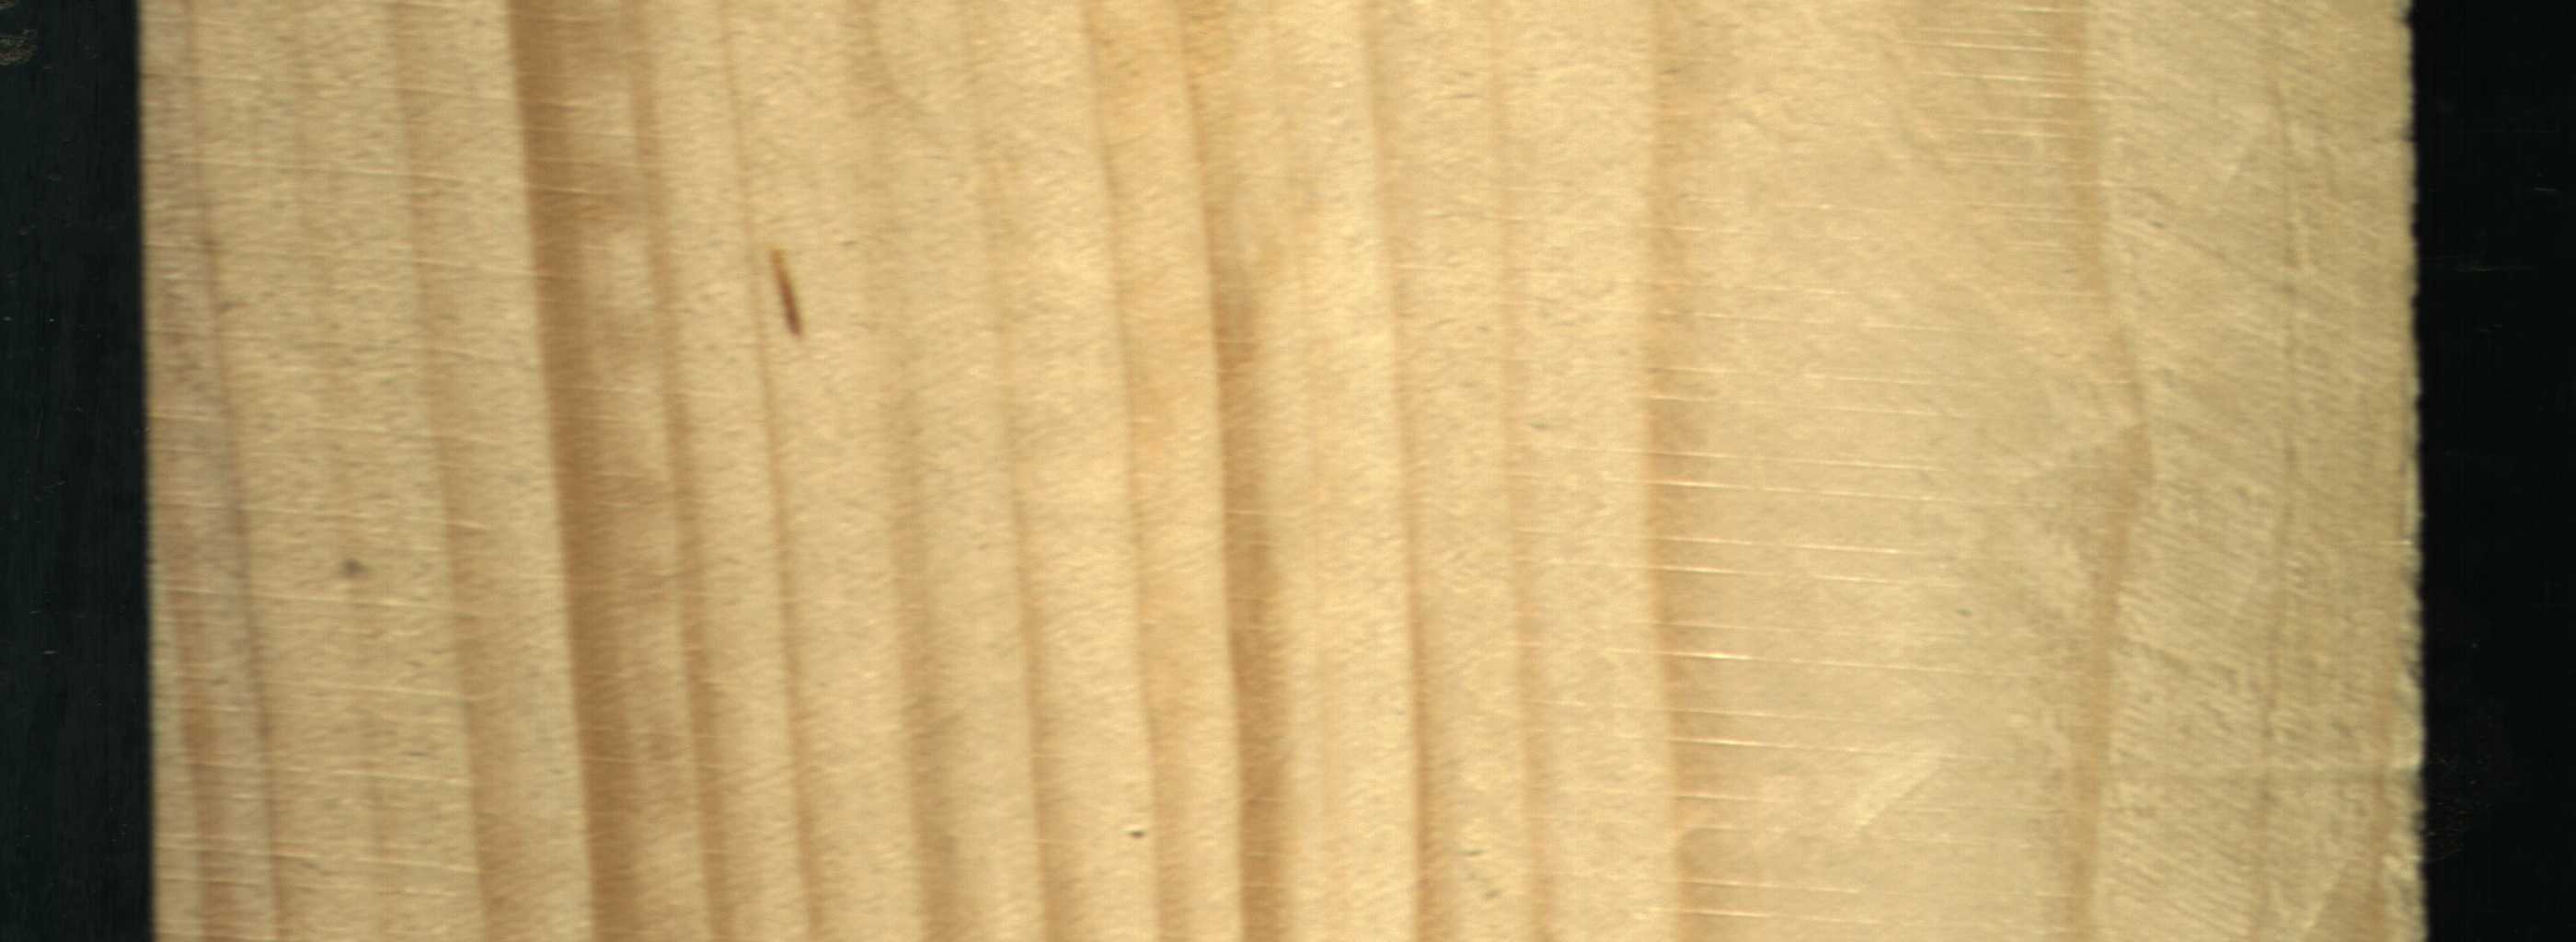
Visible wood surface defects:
resin